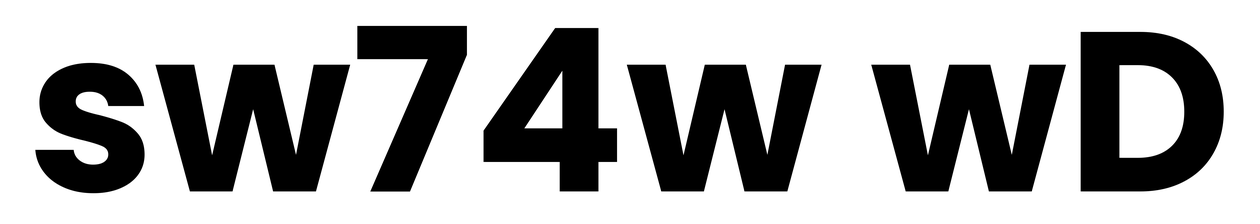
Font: Poppins-Bold